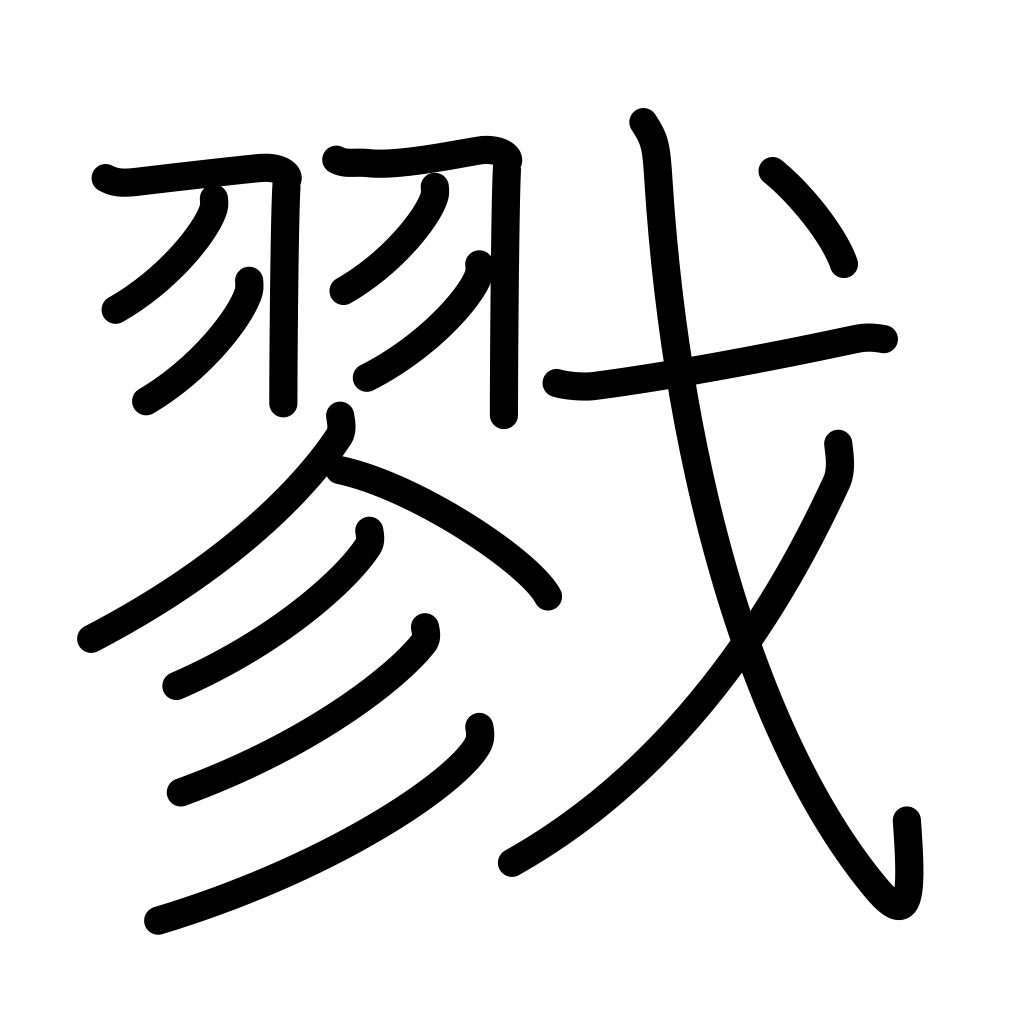
Meaning: kill